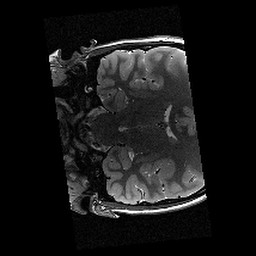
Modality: T2w
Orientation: coronal
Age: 10
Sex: female
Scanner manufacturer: siemens
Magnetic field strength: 3 T
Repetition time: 9.23 s
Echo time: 0.067 s